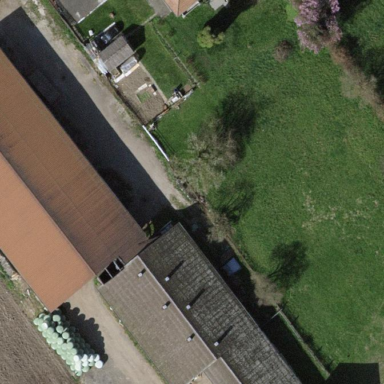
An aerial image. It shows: Farm auxiliary building.